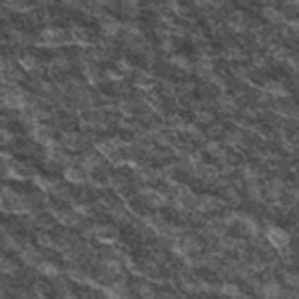
Label: frost